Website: lowes
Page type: customer-info-address
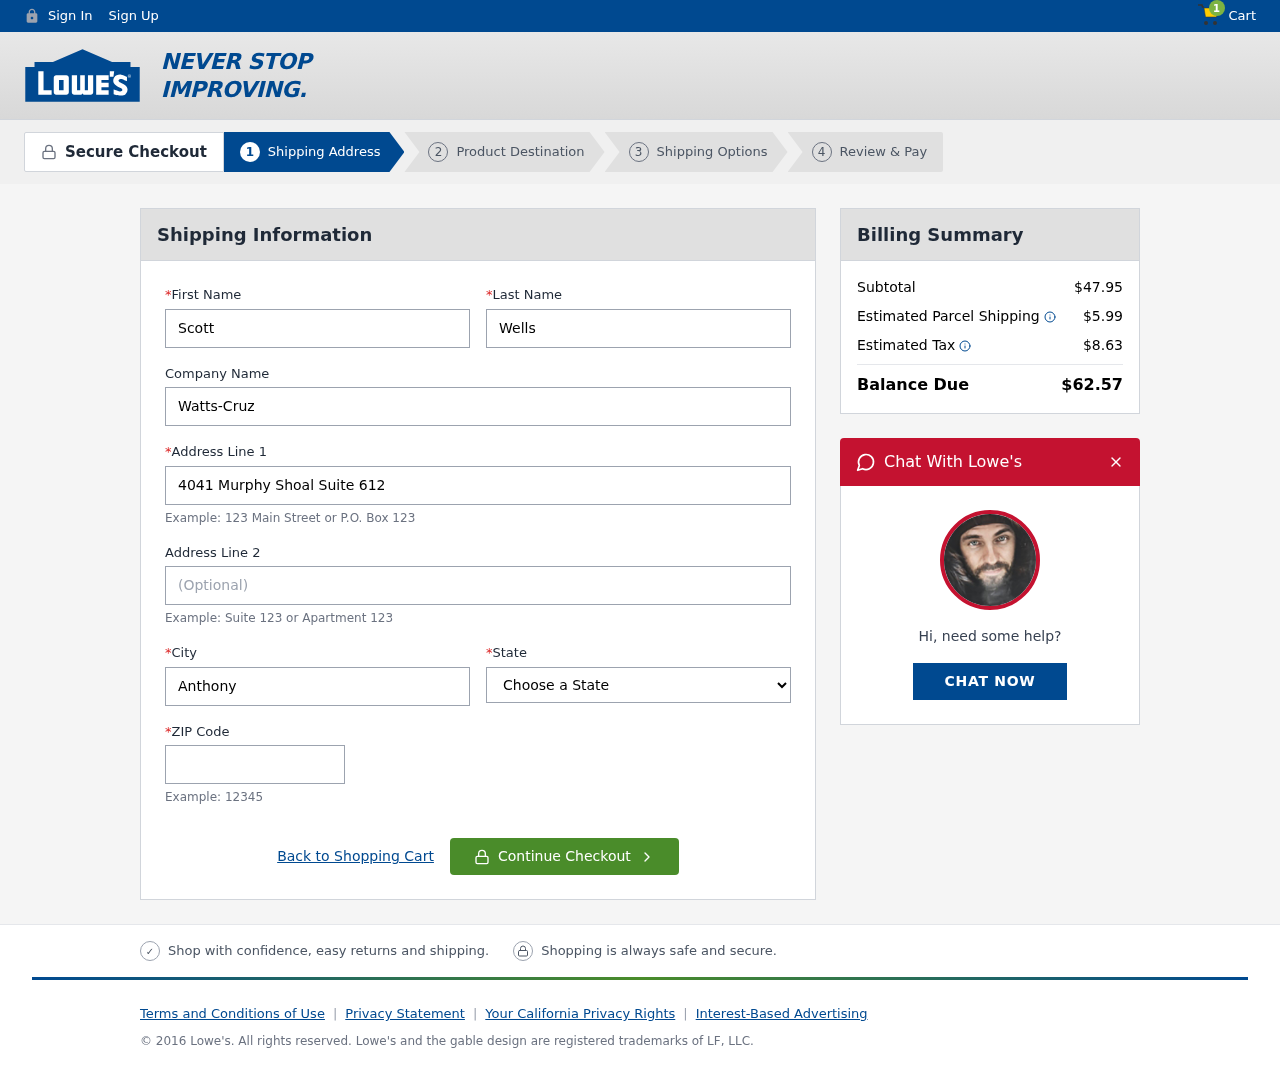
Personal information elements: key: PII_CITY
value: Anthonyfort
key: PII_COMPANY
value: Watts-Cruz
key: PII_FIRSTNAME
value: Scott
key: PII_LASTNAME
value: Wells
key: PII_POSTCODE
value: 25870
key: PII_STATE
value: MP
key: PII_STREET
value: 4041 Murphy Shoal Suite 612
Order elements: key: ORDER_NUM_ITEMS
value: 1
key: ORDER_SUBTOTAL
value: $47.95
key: ORDER_SHIPPING_COST
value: $5.99
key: ORDER_TAX
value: $8.63
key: ORDER_TOTAL
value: $62.57